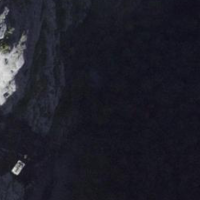
EUNIS habitat code: 48
Species observed at this site:
Tichodroma muraria